Interaction volume radius: 5 \u00c5
Interaction volume height: 25 \u00c5
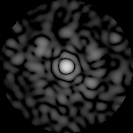
Disorder parameter: 0.8311